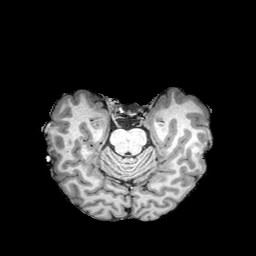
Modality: T1w
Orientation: coronal
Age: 35
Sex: male
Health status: healthy